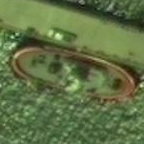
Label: civil